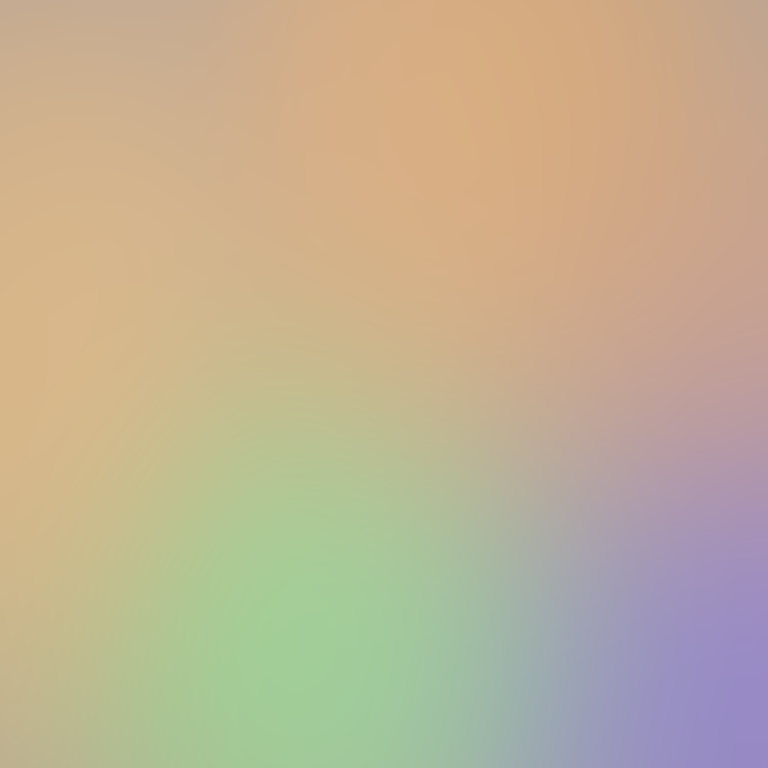
Abstract light effect, smooth gradient from soft yellow to gentle green, calm atmosphere, diffuse light, no room, no furniture, no objects.